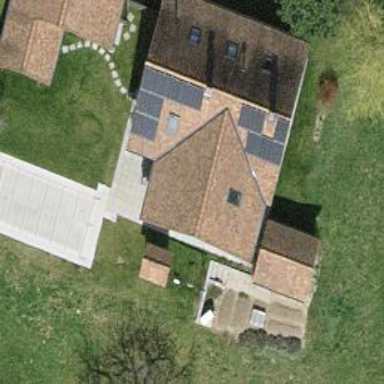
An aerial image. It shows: Simple and straightforward house.